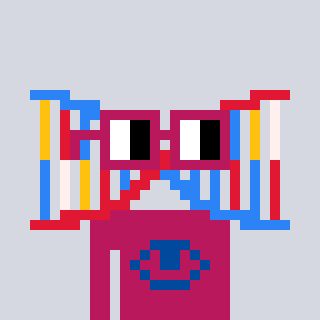
a pixel art character with square dark red glasses, a dna-shaped head and a darkpink-colored body on a cool background